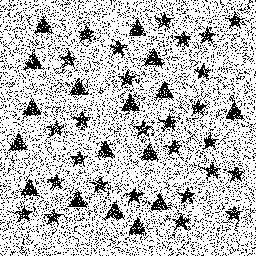
Squares: 0
Triangles: 17
Stars: 27
Total shapes: 44